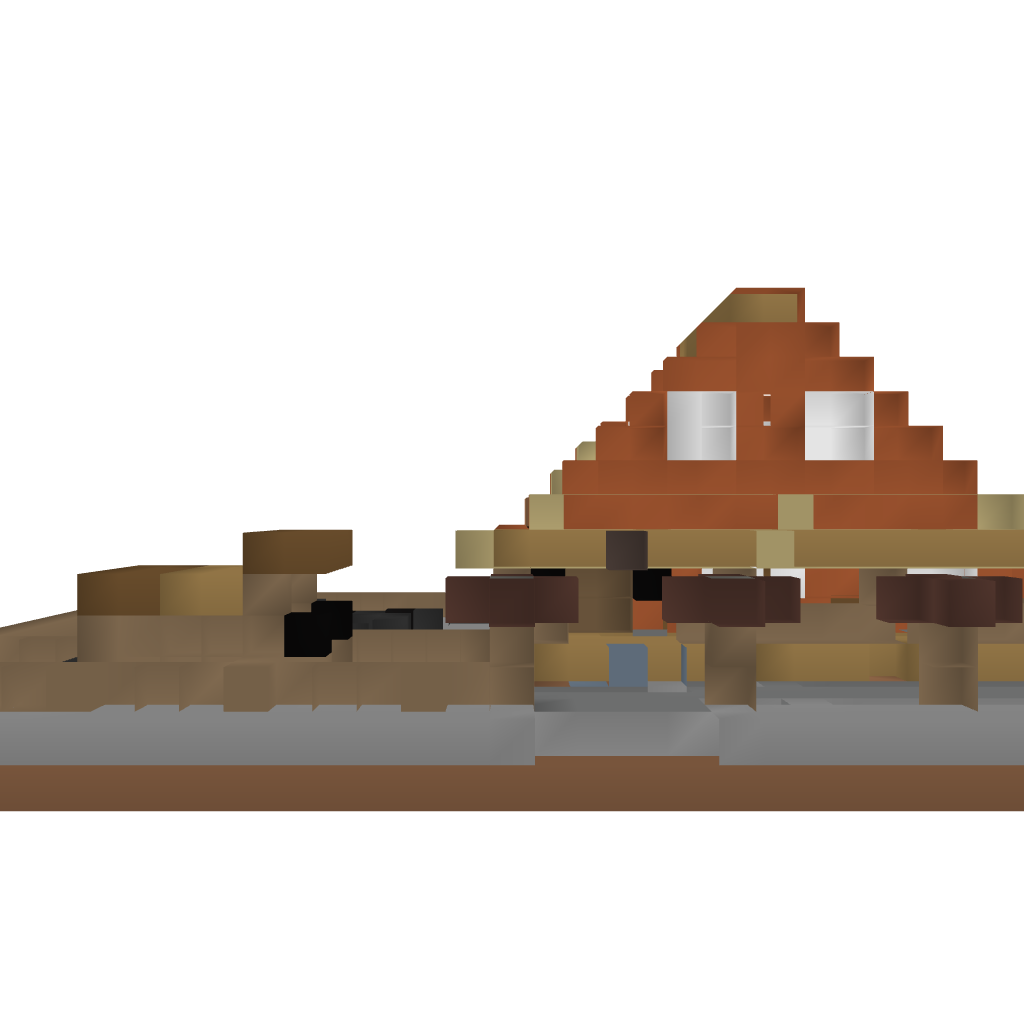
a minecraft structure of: Farm Store